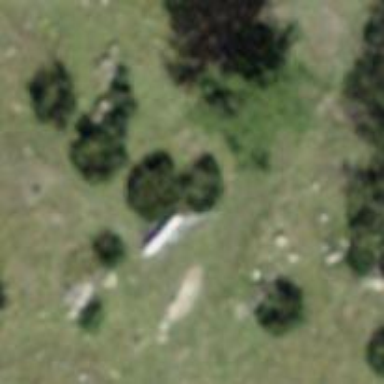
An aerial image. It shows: Bench.